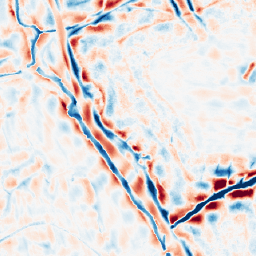
Category: wavelet
Decomposition family: wavelet_biorthogonal
Decomposition parameters: wavelet: bior3.5
level: 4
Upsampling method: nearest
Upsampling parameters: scale: 2
Upsampling scale: 2